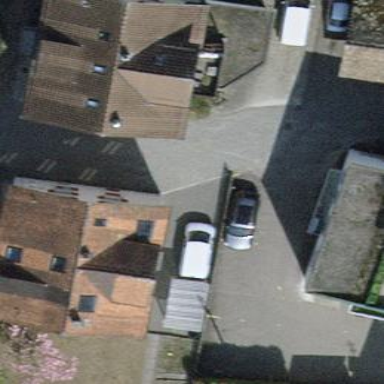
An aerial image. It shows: Gabled building.